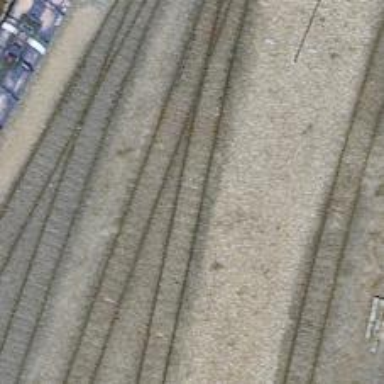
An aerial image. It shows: Single railway spur track.